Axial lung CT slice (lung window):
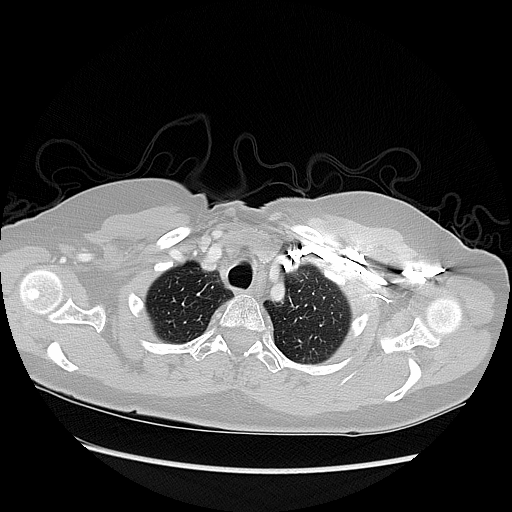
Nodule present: no